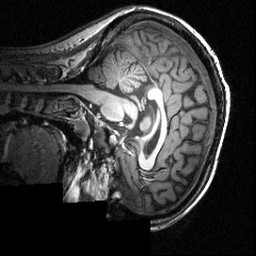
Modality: T1w
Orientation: sagittal
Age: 22
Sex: female
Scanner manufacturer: siemens
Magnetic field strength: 3.951 T
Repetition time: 1.5 s
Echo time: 0.00335 s